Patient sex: F
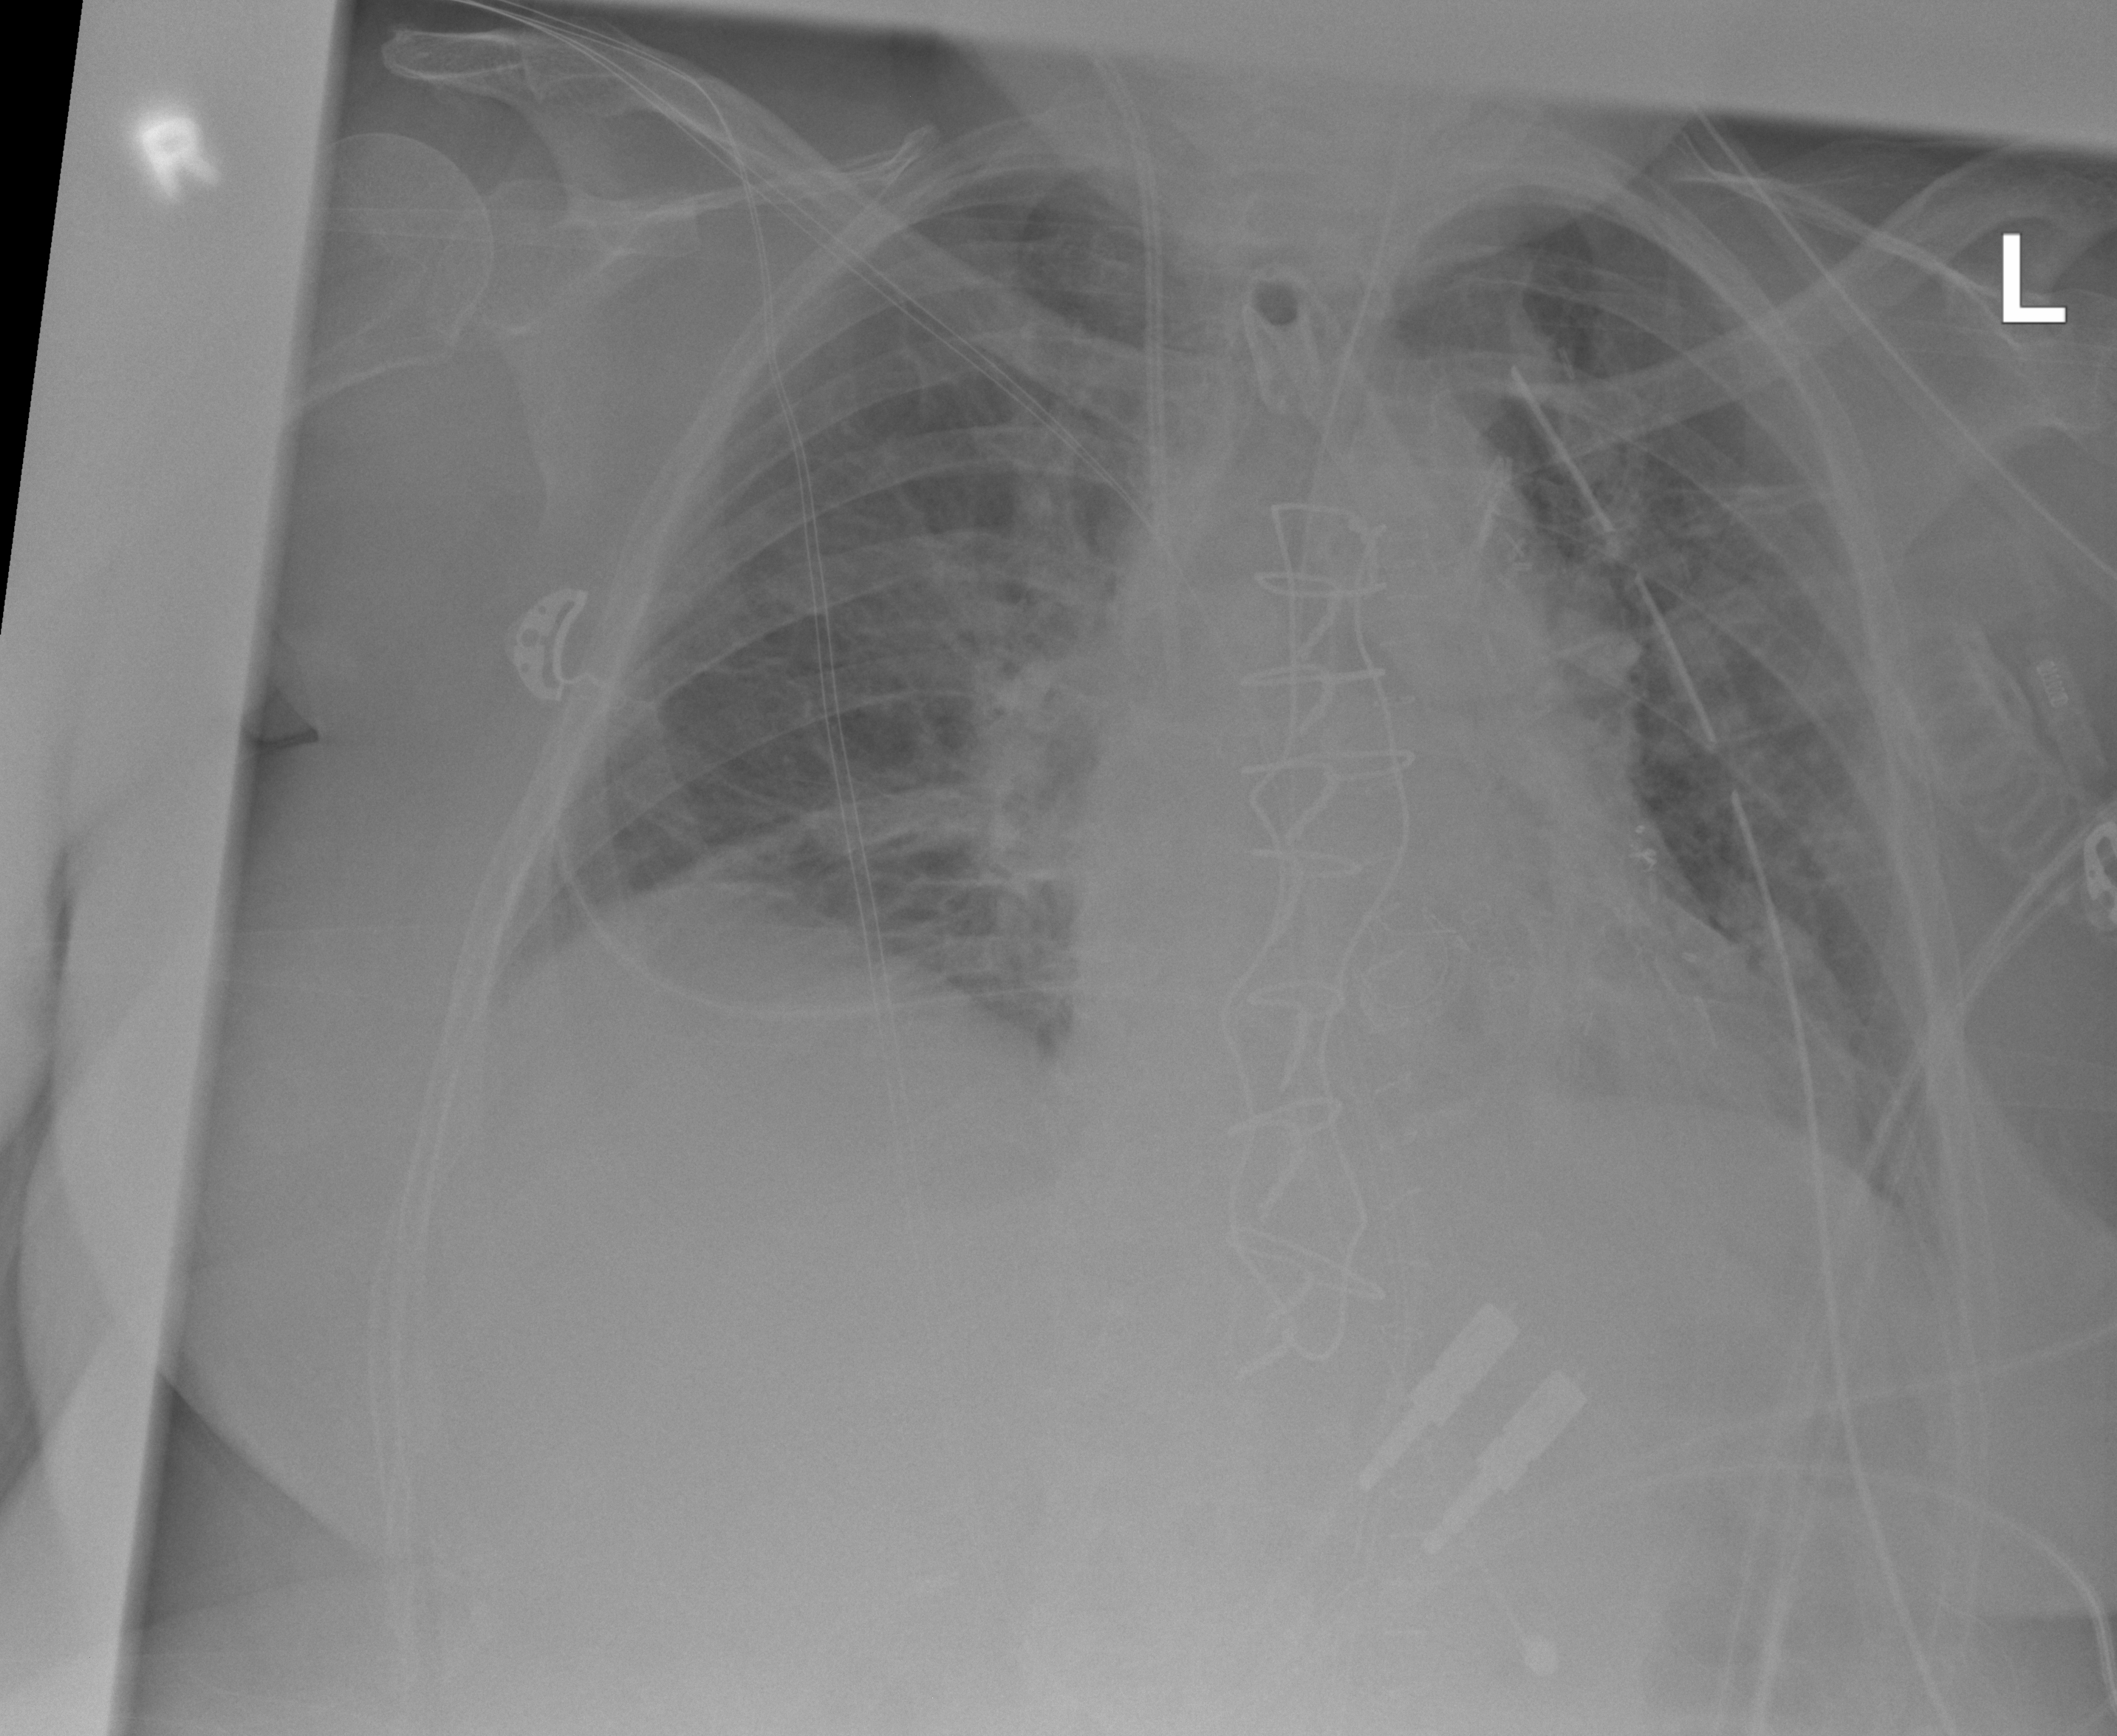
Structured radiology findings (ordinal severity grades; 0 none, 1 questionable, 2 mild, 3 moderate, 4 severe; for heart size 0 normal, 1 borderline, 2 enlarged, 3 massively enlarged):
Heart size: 2
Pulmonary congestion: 2
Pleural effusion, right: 2
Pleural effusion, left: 2
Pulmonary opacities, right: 2
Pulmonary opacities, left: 2
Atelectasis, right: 2
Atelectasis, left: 2